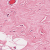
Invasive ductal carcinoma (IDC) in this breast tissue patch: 0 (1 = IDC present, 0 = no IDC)